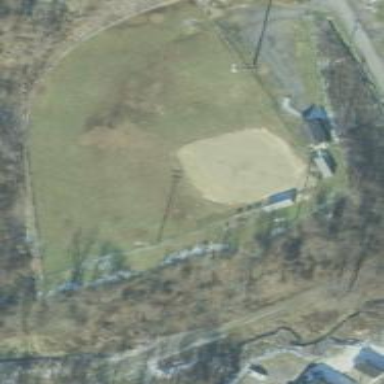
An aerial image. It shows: Baseball pitch for leisure and sports activities.